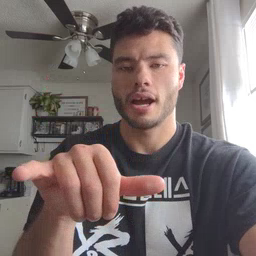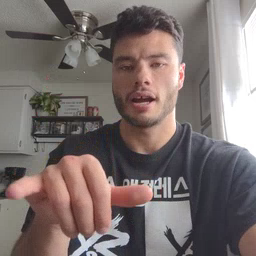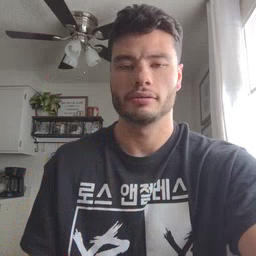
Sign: that